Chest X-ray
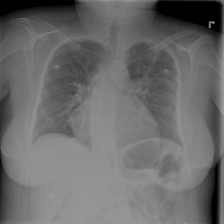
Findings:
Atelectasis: negative
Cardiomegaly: positive
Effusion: positive
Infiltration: negative
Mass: negative
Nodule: negative
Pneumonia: negative
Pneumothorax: negative
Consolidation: negative
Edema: negative
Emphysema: negative
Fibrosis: negative
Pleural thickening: negative
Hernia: negative